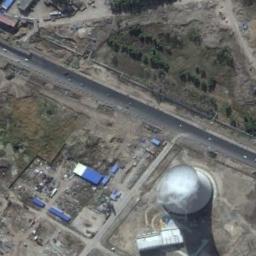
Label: thermal_power_station